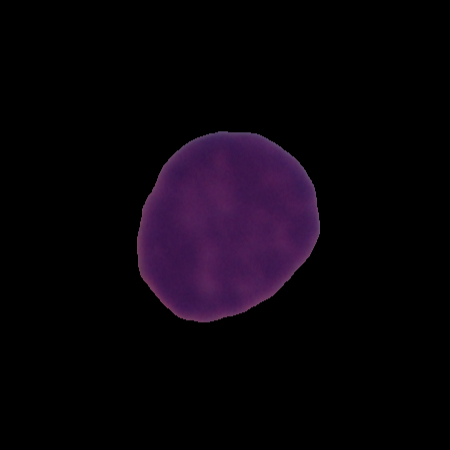
Label: healthy